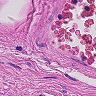
Metastatic tissue present: no